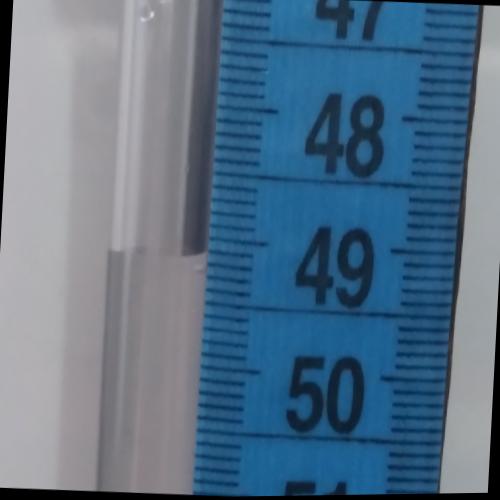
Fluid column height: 49.1 cm